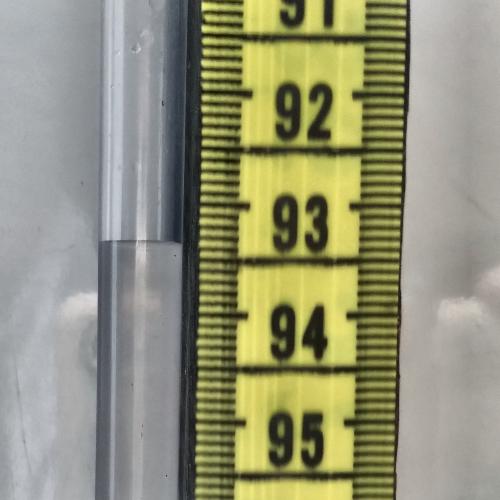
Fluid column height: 93.4 cm